【题型】证明题　【知识点】解析几何　【难度】medium
定义：若椭圆 \(C: \dfrac{x^2}{a^2} + \dfrac{y^2}{b^2} = 1\ (a > b > 0)\) 上的两个点 \(M(x_1,y_1)\)、\(N(x_2,y_2)\) 满足 \(\dfrac{x_1x_2}{a^2} + \dfrac{y_1y_2}{b^2} = 0\)，则称 \(M,N\) 为该椭圆的一个“共轭点对”，记作 \([M,N]\)。已知椭圆 \(C\) 的一个焦点坐标为 \(F_1(-2\sqrt{2},0)\)，且椭圆 \(C\) 过点 \(A(3,1)\)。

(1) 求椭圆 \(C\) 的标准方程；

(2) 求“共轭点对”\([A,B]\) 中点 \(B\) 所在直线 \(l\) 的方程；

(3) 设 \(O\) 为坐标原点，点 \(P,Q\) 在椭圆 \(C\) 上，且 \(PQ \parallel OA\)，（2）中的直线 \(l\) 与椭圆 \(C\) 交于两点 \(B_1,B_2\)，且 \(B_1\) 点的纵坐标大于 0，设四点 \(B_1,P,B_2,Q\) 在椭圆 \(C\) 上逆时针排列。证明：四边形 \(B_1PB_2Q\) 的面积小于 \(8\sqrt{3}\)。
【解答】
【详解】（1）依题意，椭圆 \(C: \dfrac{x^2}{a^2} + \dfrac{y^2}{b^2} = 1\ (a > b > 0)\) 的另一焦点为 \(F_2(2\sqrt{2},0)\)，
因此 \(2a = |AF_1| + |AF_2| = \sqrt{(3 + 2\sqrt{2})^2 + 1^2} + \sqrt{(3 - 2\sqrt{2})^2 + 1^2} = (2\sqrt{3} + \sqrt{6}) + (2\sqrt{3} - \sqrt{6}) = 4\sqrt{3}\)，
于是 \(a = 2\sqrt{3}\)，\(b = \sqrt{(2\sqrt{3})^2 - (2\sqrt{2})^2} = 2\)，
所以椭圆 \(C\) 的标准方程为 \(\dfrac{x^2}{12} + \dfrac{y^2}{4} = 1\)。

（2）设“共轭点对”\([A,B]\) 中点 \(B\) 的坐标为 \(B(x,y)\)，由（1）知，点 \(A(3,1)\) 在椭圆 \(C: \dfrac{x^2}{12} + \dfrac{y^2}{4} = 1\) 上，
依题意，直线 \(l\) 的方程为 \(\dfrac{3x}{12} + \dfrac{y}{4} = 0\)，整理得 \(x + y = 0\)，
所以直线 \(l\) 的方程为 \(x + y = 0\)。

（3）由（2）知，直线 \(l: x + y = 0\)，由
\[
\begin{cases}
y = -x \\
{x^2} + 3{y^2} = 12
\end{cases}
\]
解得
\[
\begin{cases}
x = -\sqrt{3} \\
y = \sqrt{3}
\end{cases}
\quad \text{或} \quad
\begin{cases}
x = \sqrt{3} \\
y = -\sqrt{3}
\end{cases},
\]
则 \(B_1(-\sqrt{3},\sqrt{3})\)，\(B_2(\sqrt{3},-\sqrt{3})\)，

设点 \(P(x_P,y_P)\)，\(Q(x_Q,y_Q)\)，则
\[
\begin{cases}
\dfrac{x_P^2}{12} + \dfrac{y_P^2}{4} = 1 \\
\dfrac{x_Q^2}{12} + \dfrac{y_Q^2}{4} = 1
\end{cases}
\]
两式相减得 \(\dfrac{(x_P - x_Q)(x_P + x_Q)}{12} + \dfrac{(y_P - y_Q)(y_P + y_Q)}{4} = 0\)，

又 \(PQ \parallel OA\)，于是 \(\dfrac{y_P - y_Q}{x_P - x_Q} = \dfrac{1}{3}\)，则 \(y_P + y_Q = -(x_P + x_Q)\)，有 \(\dfrac{y_P + y_Q}{2} = -\dfrac{x_P + x_Q}{2}\)，线段 \(PQ\) 被直线 \(l\) 平分，

设点 \(P\) 到直线 \(x + y = 0\) 的距离为 \(d\)，则四边形 \(B_2PB_1Q\) 的面积 \(S_{B_2PB_1Q} = 2S_{\triangle PB_1B_2} = 2 \times \dfrac{1}{2} \times |B_1B_2| \times d\)，
而 \(|B_1B_2| = \sqrt{(-\sqrt{3} - \sqrt{3})^2 + (\sqrt{3} + \sqrt{3})^2} = 2\sqrt{6}\)，则有 \(S_{B_1PB_2Q} = 2\sqrt{6}d\)，

设过点 \(P\) 且与直线 \(l\) 平行的直线 \(l_1\) 的方程为 \(x + y = m\)，则当 \(l_1\) 与 \(C\) 相切时，\(d\) 取得最大值，

由
\[
\begin{cases}
x + y = m \\
\dfrac{x^2}{12} + \dfrac{y^2}{4} = 1
\end{cases}
\]
消去 \(y\) 得 \(4x^2 - 6mx + 3(m^2 - 4) = 0\)，

令 \(\Delta = 36m^2 - 48(m^2 - 4) = 0\)，解得 \(m = \pm 4\)，

当 \(m = \pm 4\) 时，此时方程为 \(4x^2 \pm 24x + 36 = 0\)，即 \((x \pm 3)^2 = 0\)，解得 \(x = \pm 3\)，

则此时点 \(P\) 或点 \(Q\) 必有一个和点 \(A(3,1)\) 重合，不符合条件 \(PQ \parallel OA\)，从而直线 \(l_1\) 与 \(C\) 不可能相切，

即 \(d\) 小于平行直线 \(x + y = 0\) 和 \(x + y = 4\)（或 \(x + y = -4\)）的距离 \(\dfrac{4}{\sqrt{2}} = 2\sqrt{2}\)，

所以 \(S_{BPBQ} < 2\sqrt{6} \times 2\sqrt{2} = 2\sqrt{6} \times 2\sqrt{2} = 8\sqrt{3}\)。

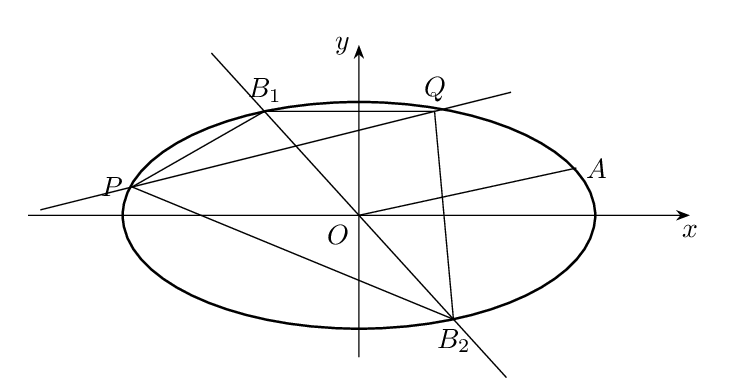